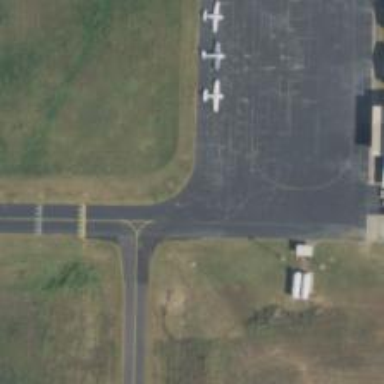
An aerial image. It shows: Image of taxiway at airport.